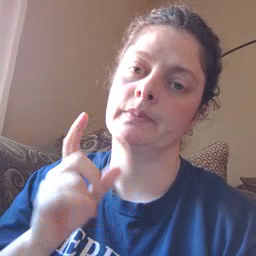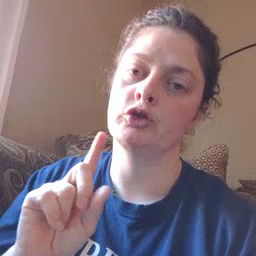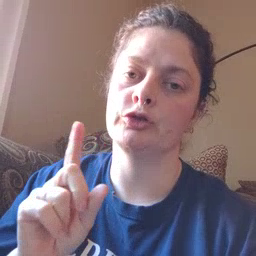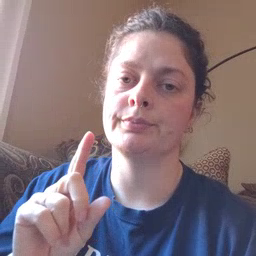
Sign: where